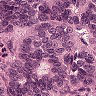
Metastatic tissue present: yes